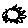
Label: sun